Chest X-ray. View position: PA
Patient age: 46
Patient sex: F
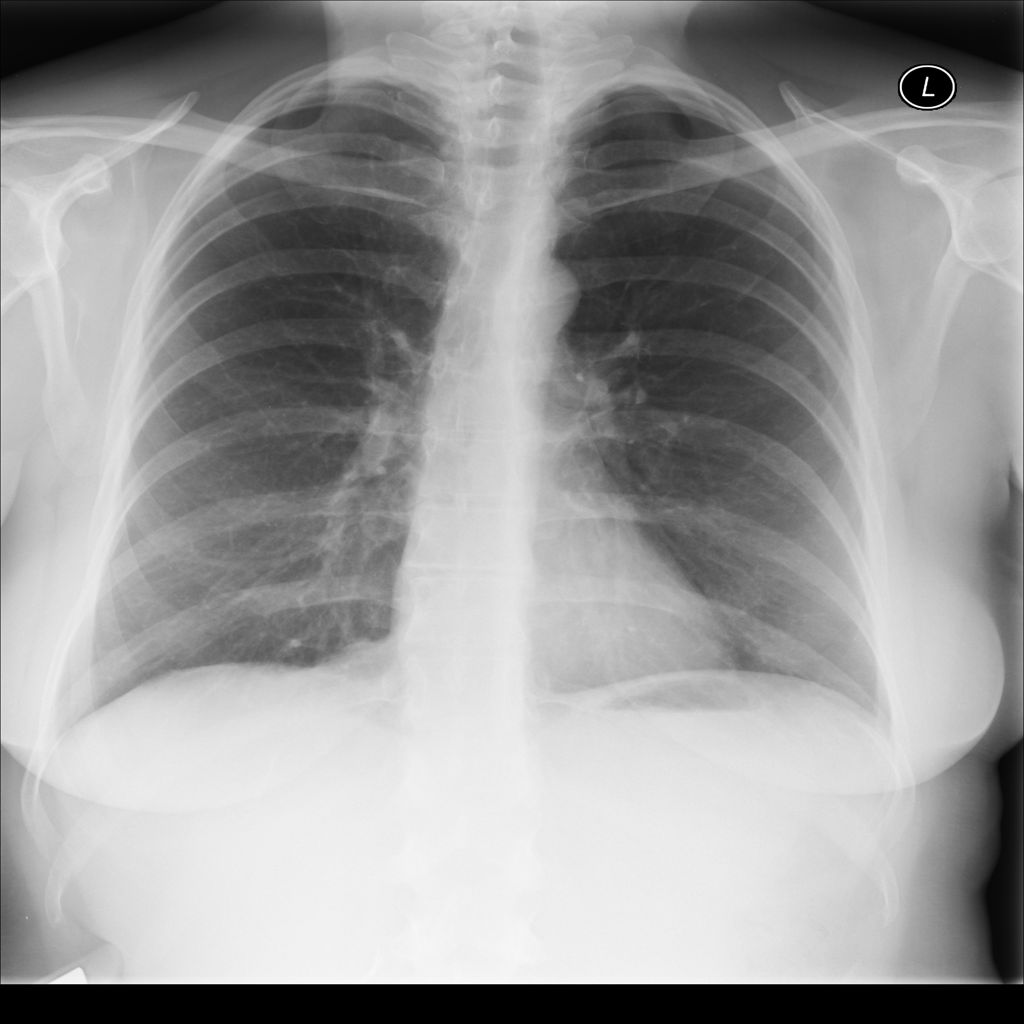
Finding: Pneumothorax